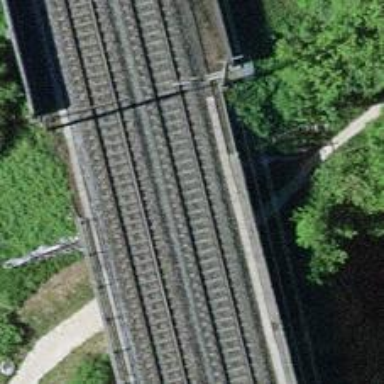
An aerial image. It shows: Single-track railway bridge with electrified contact line.